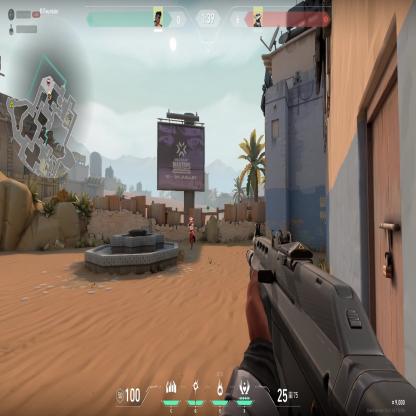
Label: enemy